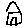
Label: house